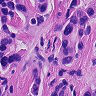
Metastatic tissue present: yes